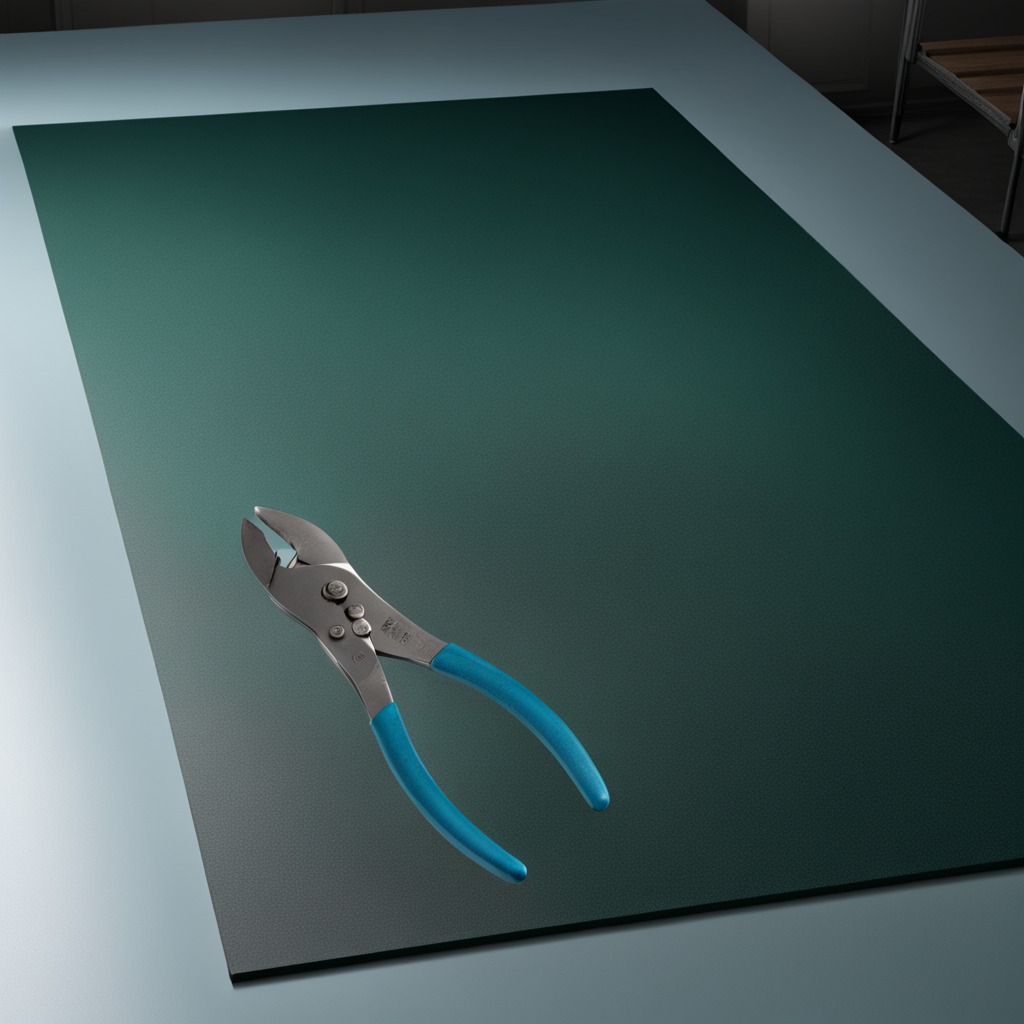
A plier is lying on the tabletop.